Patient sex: M
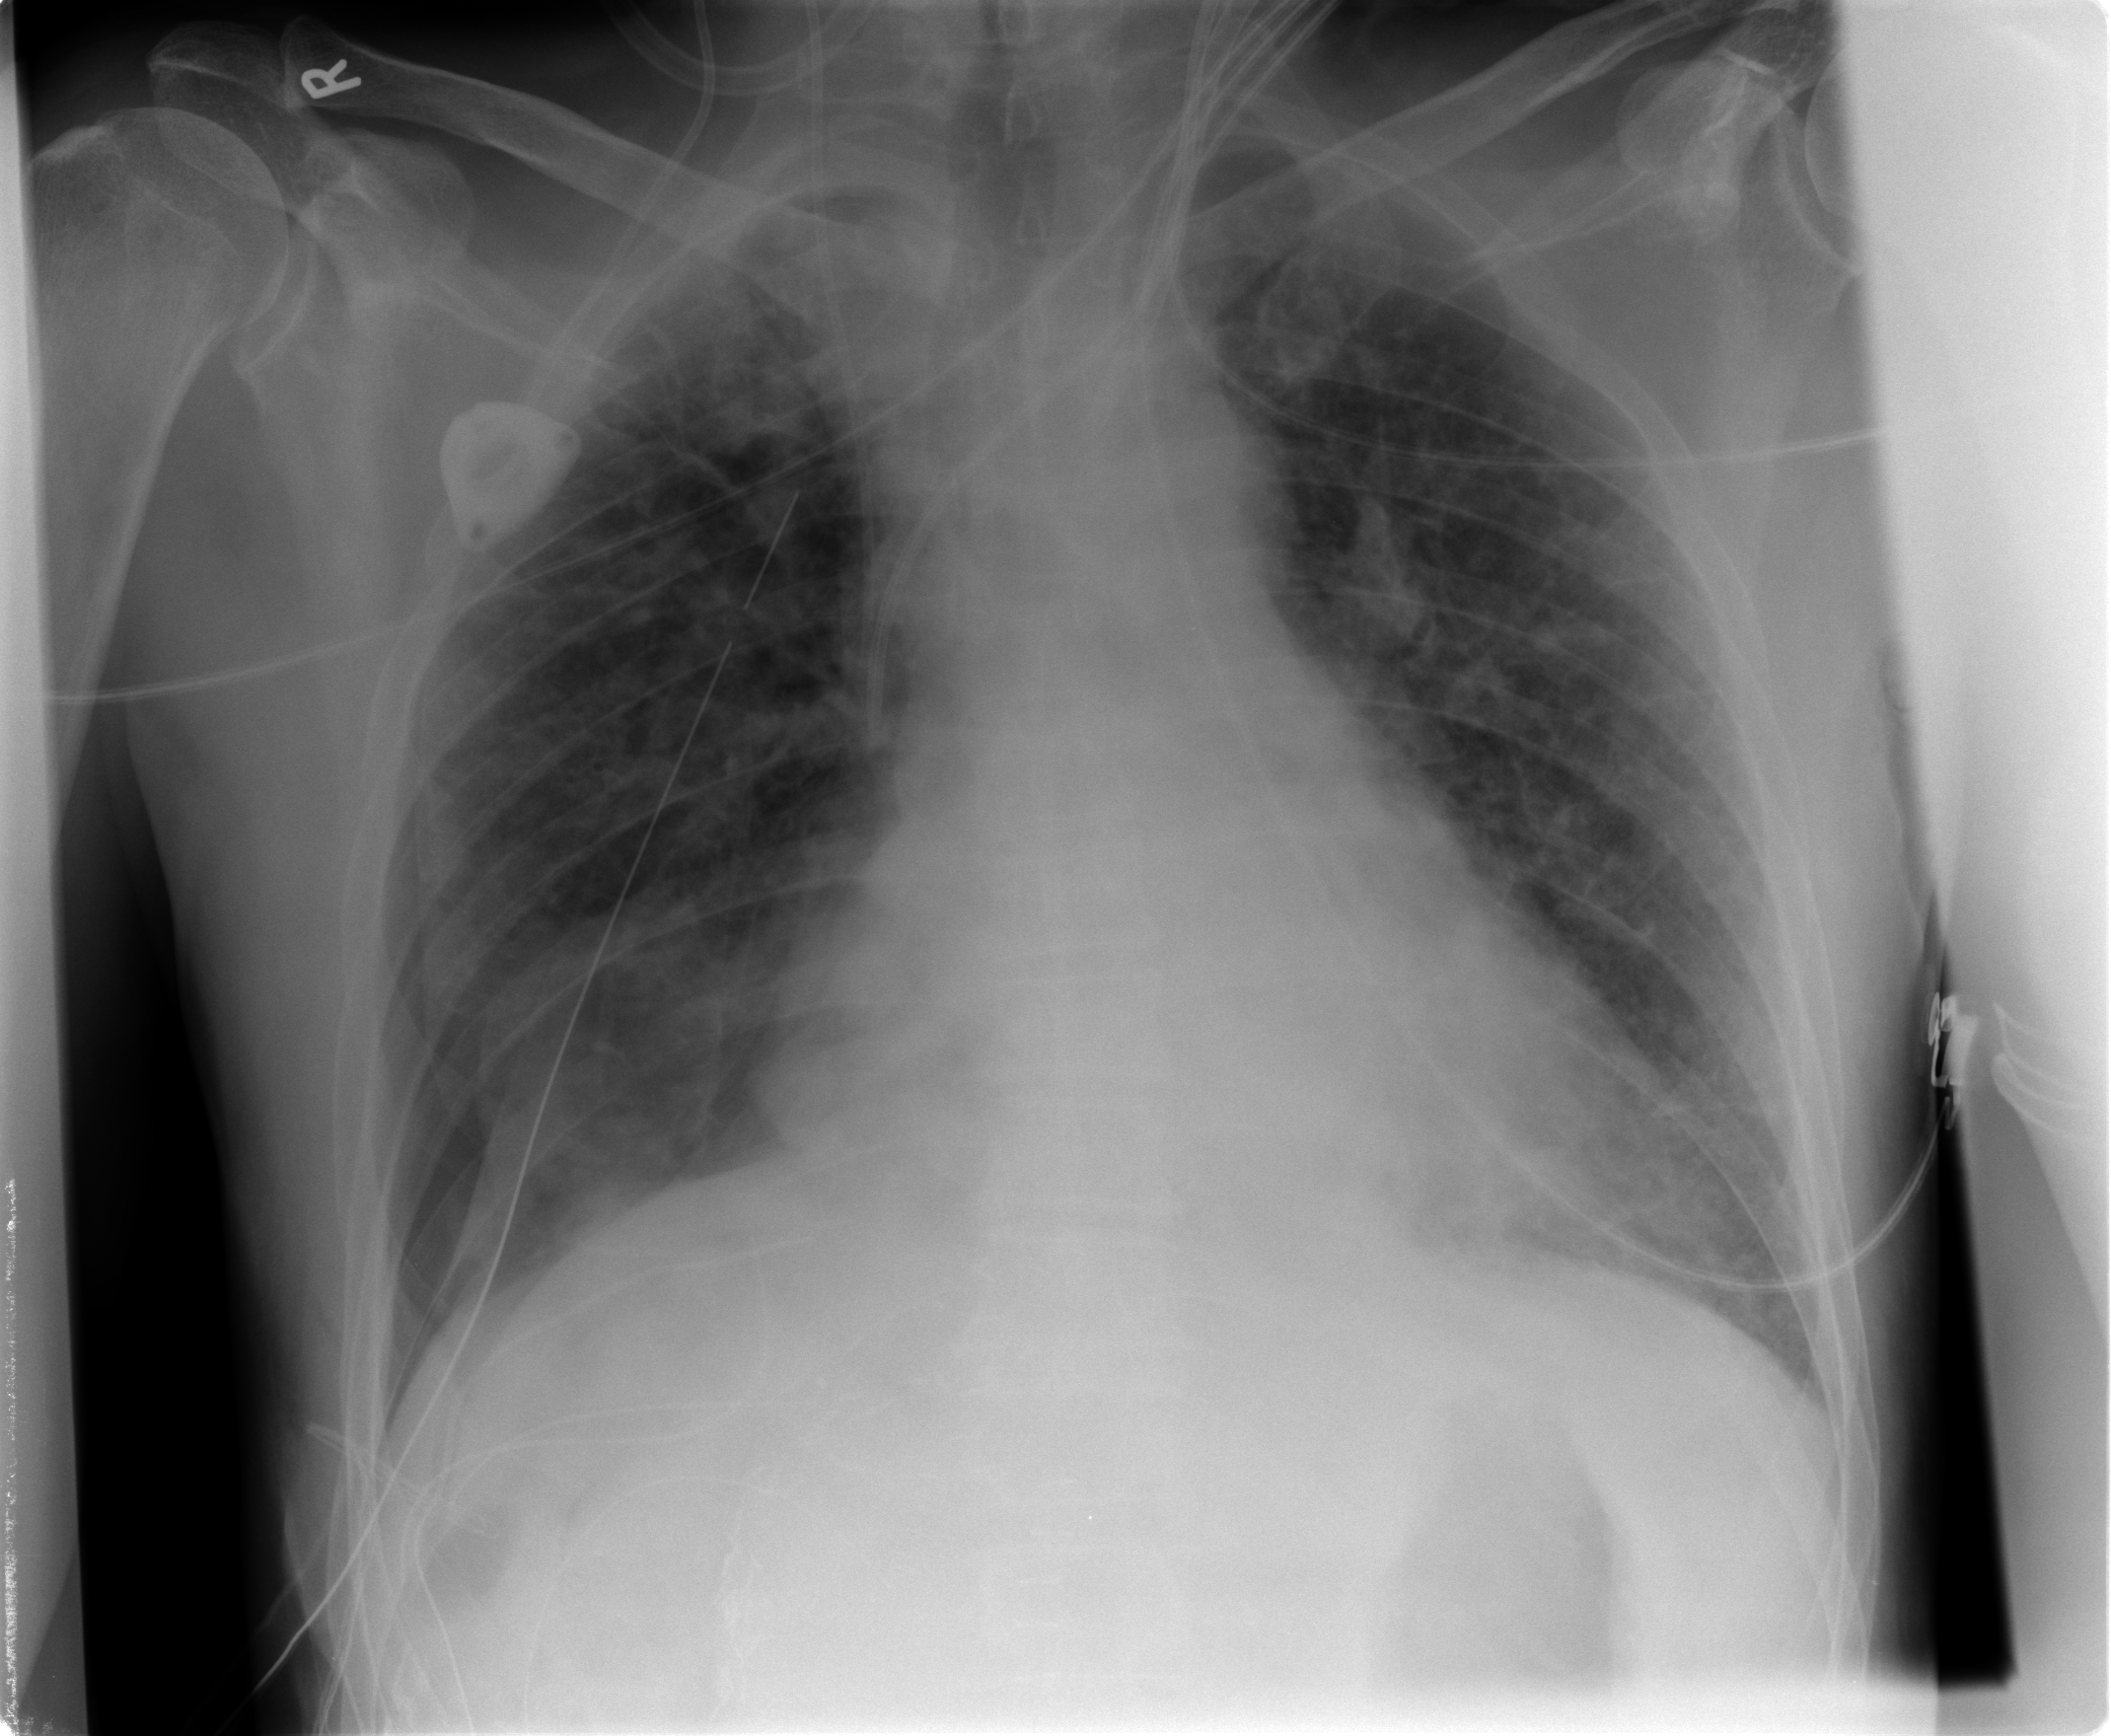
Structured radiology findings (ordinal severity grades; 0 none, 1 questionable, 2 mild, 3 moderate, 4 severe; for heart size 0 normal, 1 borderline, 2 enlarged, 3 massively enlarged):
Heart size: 0
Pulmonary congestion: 2
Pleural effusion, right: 0
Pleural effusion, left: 0
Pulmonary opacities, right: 0
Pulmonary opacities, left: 0
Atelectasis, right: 2
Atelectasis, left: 0